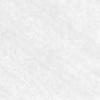
Label: no_change